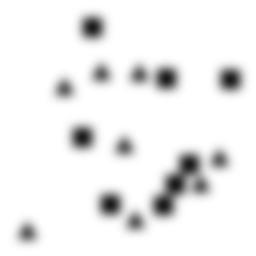
Squares: 8
Triangles: 8
Stars: 0
Total shapes: 16